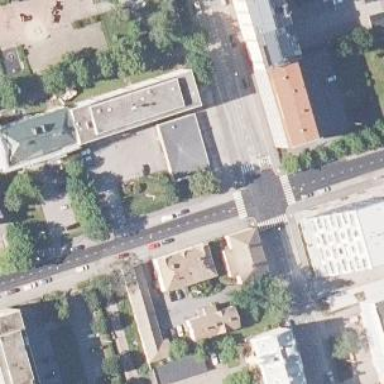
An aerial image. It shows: Marked crossing on footway.